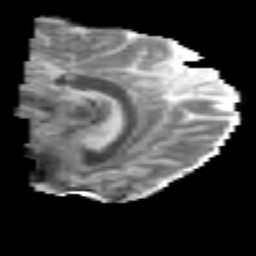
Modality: MD
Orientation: sagittal
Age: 27
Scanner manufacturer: philips
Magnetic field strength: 3 T
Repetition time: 8.6 s
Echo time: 0.127 s